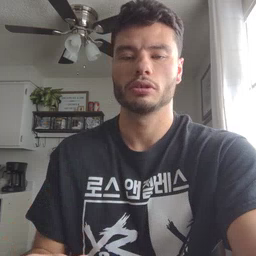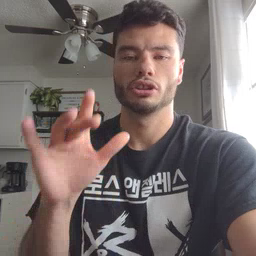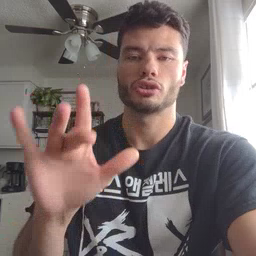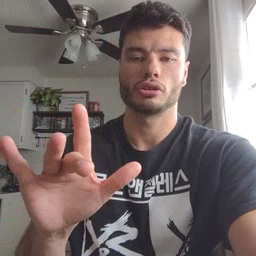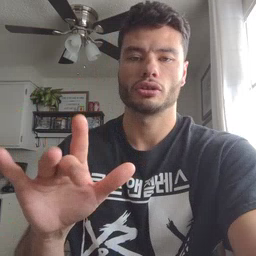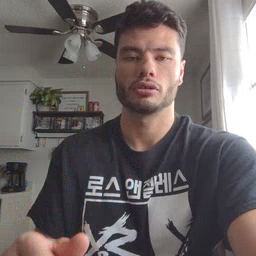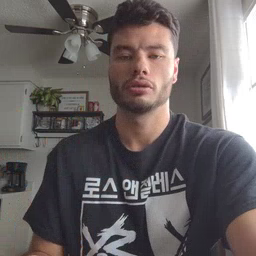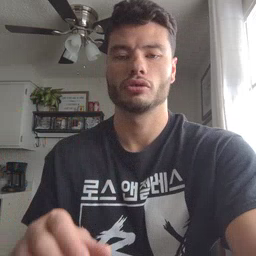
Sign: touch